Question: So I'm trying to Change in the menu the field "Profile" to the User's name.
'''
<li><%= link_to "Profile", "#" %></li>
'''
So i changed it to
'''
<li><%= link_to User.name, "#" %></li>
'''
but now in the Menu, it states "User", and not the User's Name.
Any Solution?
Thank you

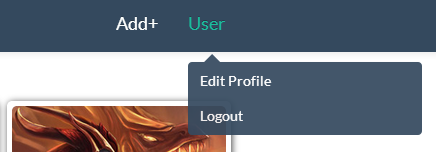
Answer: Assuming you get your currently logged in user via 'current_user' method, it should be:
'''
<li><%= link_to current_user.name, '#' %></li>
'''
What you are doing now is sending 'name' message to 'User' class instead of 'User' instance. Since 'User' class doesn't have 'name' method defined, you get this error.